Question: I need to make tabbar of the following desigh:

Its active item overlaps adjacent items.
My problem is that I don't know how to make different tabs overlap each other (as far as I know, it isn't possible to change z-order of views programmatically). How to do it?
P.S. By the way, that is not necessary for me to use particularly tabbar. That can be, for example, 3 buttons in horizontal linear layout or any other combination of views which allows to make tabbar functionality.
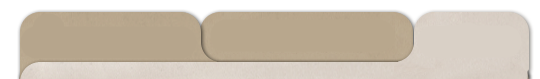
Answer: I made this one by creating 3 buttons with rounded angles, big container with rounded angles (only top of it is displayed on my image) and linear layout behing above mentioned views, which fills space between bottom angles of any 2 adjacent buttons.
This linear layout consists of 4 parts which change its background color to appropriate one dynamically in buttons' onclicklistener (same for 3 buttons).
Shadows are implemented via gradient of black (with different alpha) in button's background drawables (which are layer-list with 3 shape items - background shape, padded shadow shape and again padded background shape).